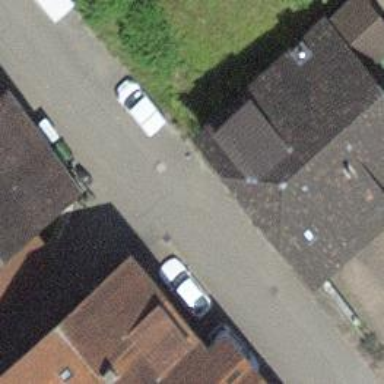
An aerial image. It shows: Residential road with asphalt surface.